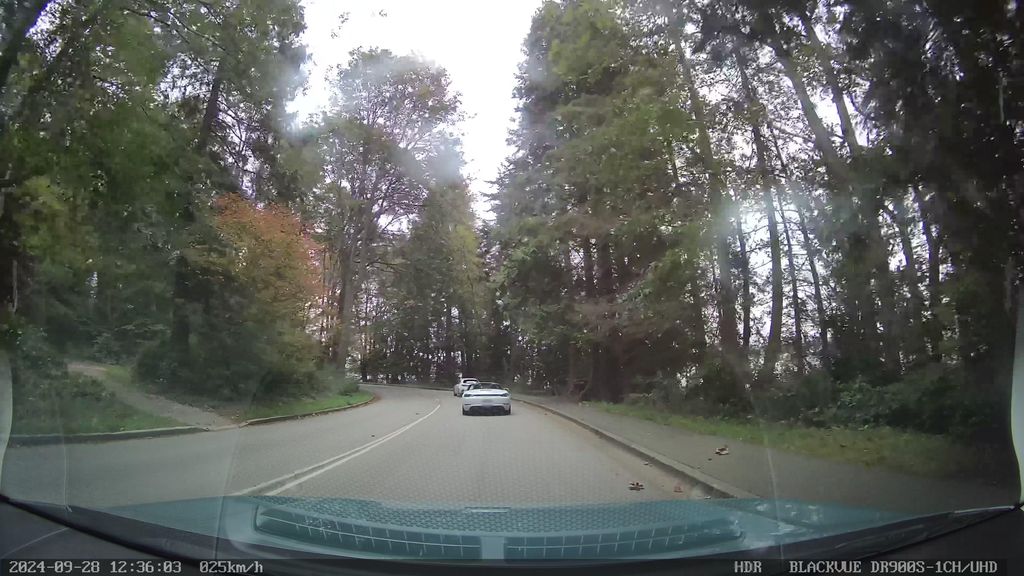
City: vancouver